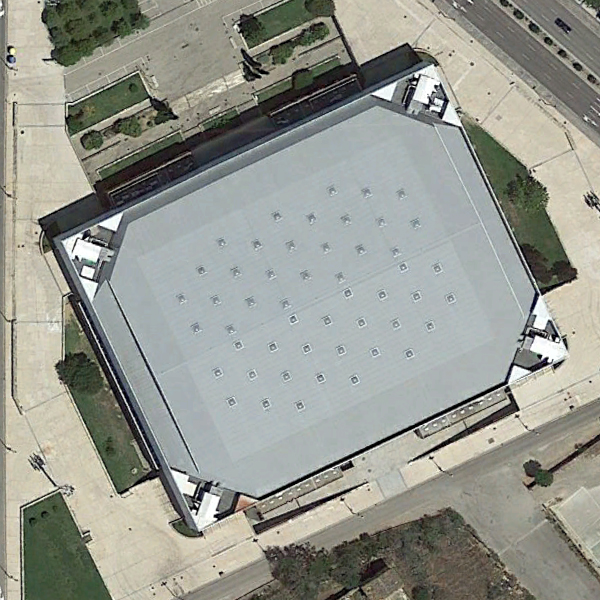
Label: Center